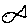
Label: fish